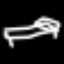
Label: bed